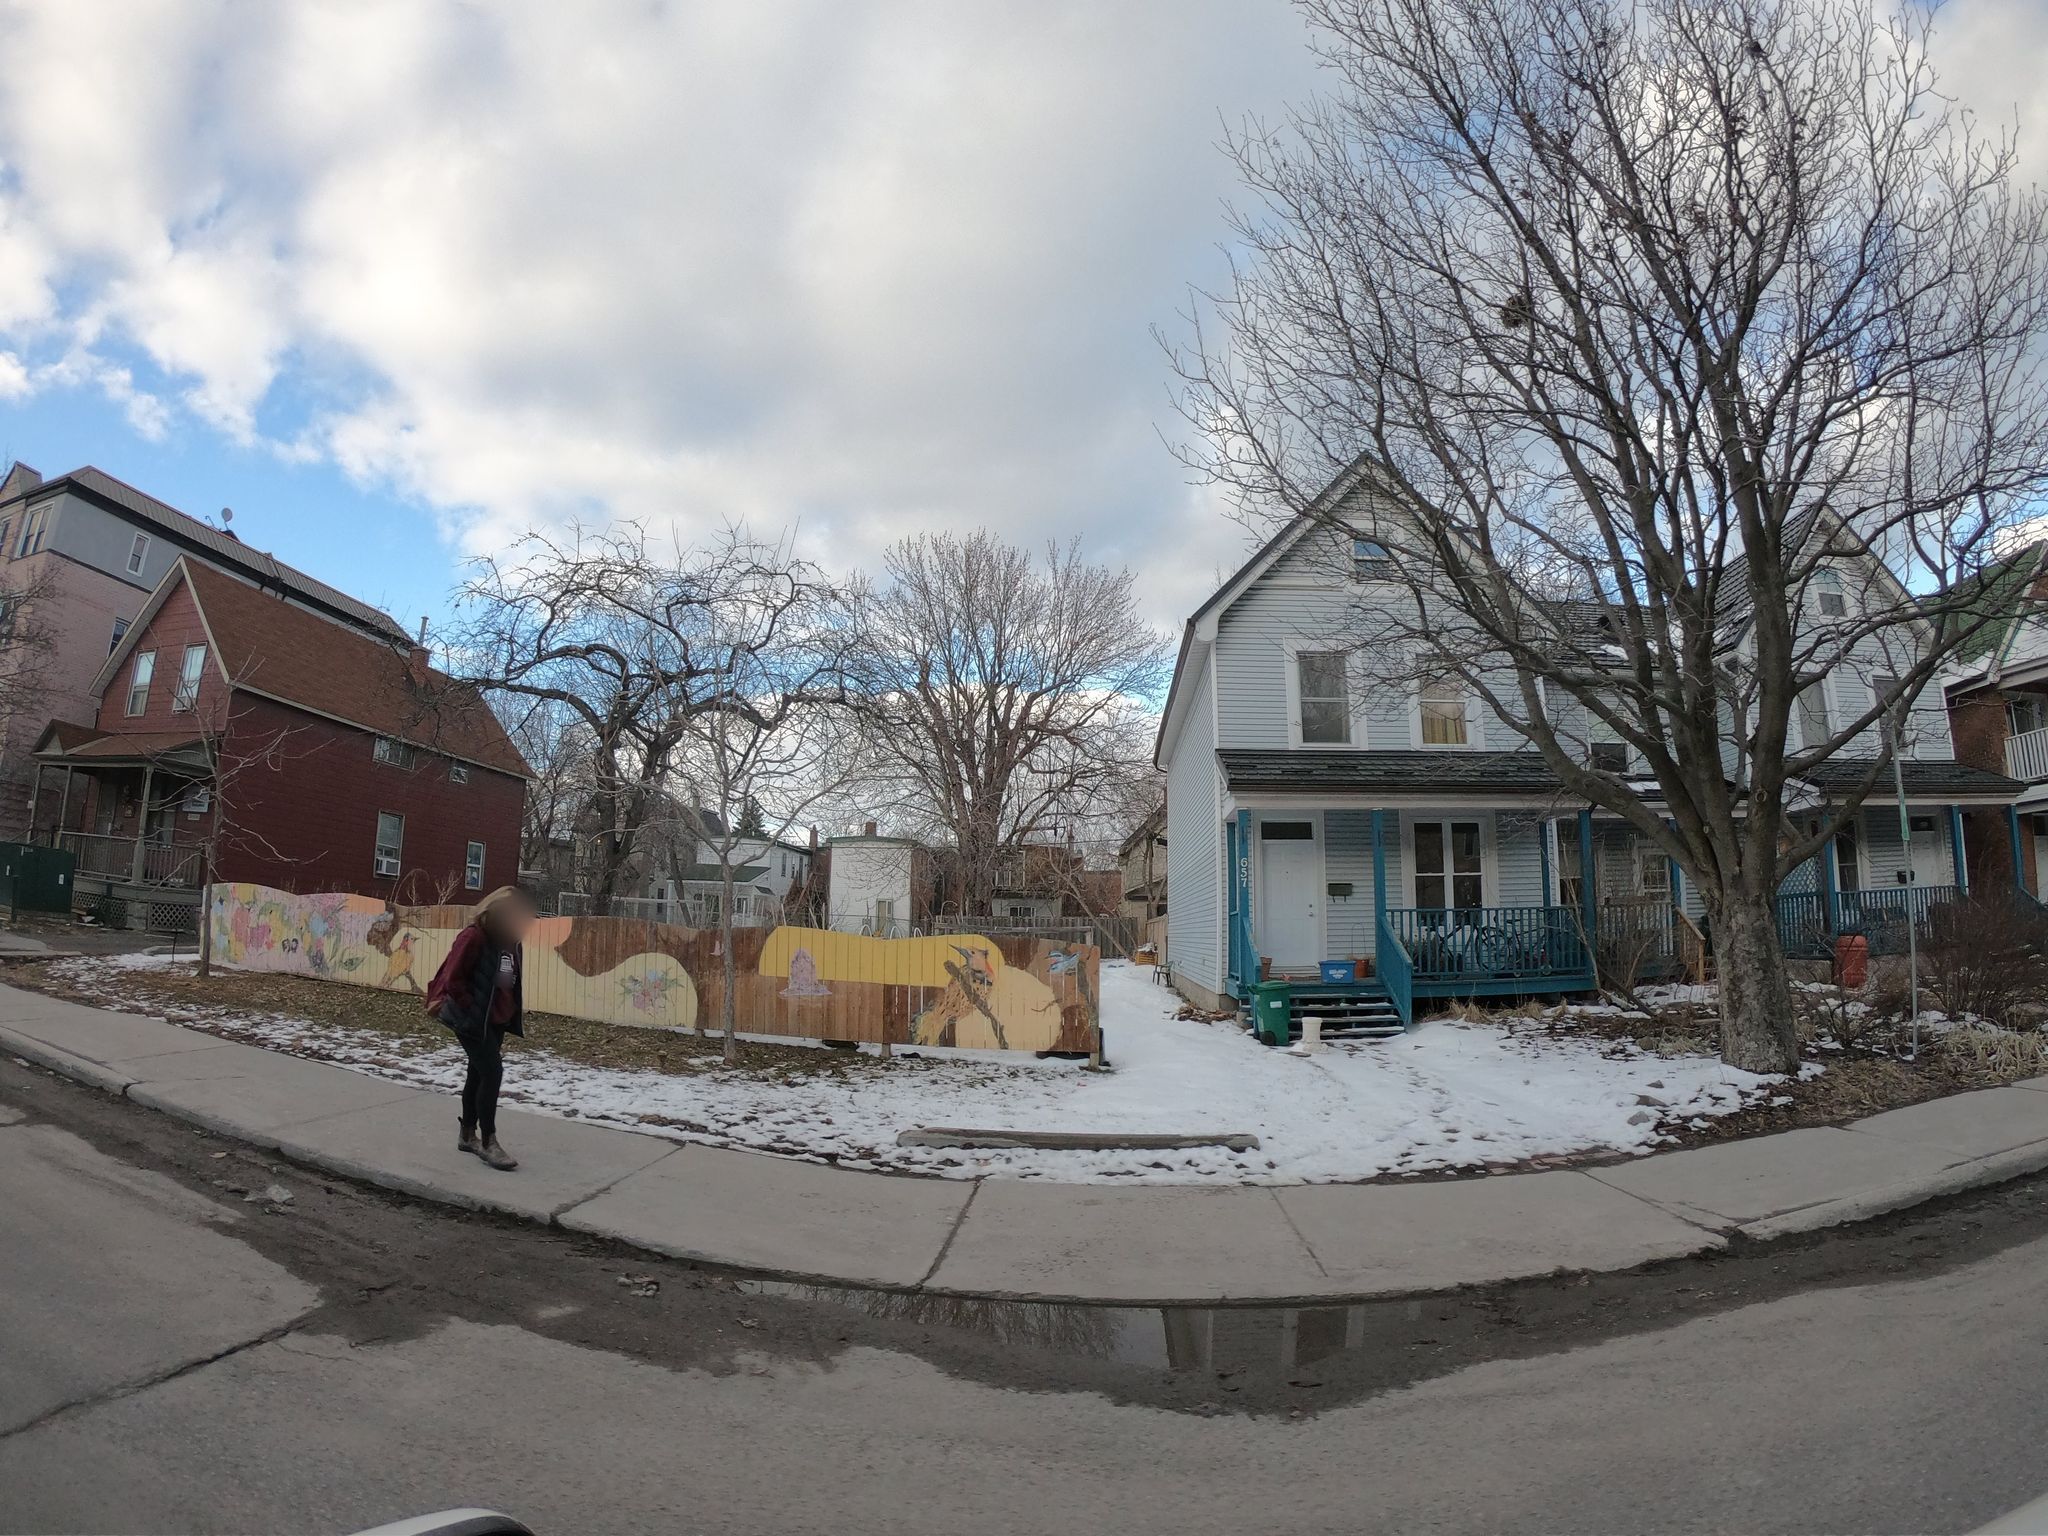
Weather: snowy
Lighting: day
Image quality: good
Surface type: driving surface
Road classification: secondary
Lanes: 2
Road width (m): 1.5
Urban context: urban centre
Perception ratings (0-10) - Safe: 4.97, Lively: 7.08, Beautiful: 5.9, Boring: 7.27, Depressing: 4.14, Wealthy: 2.72